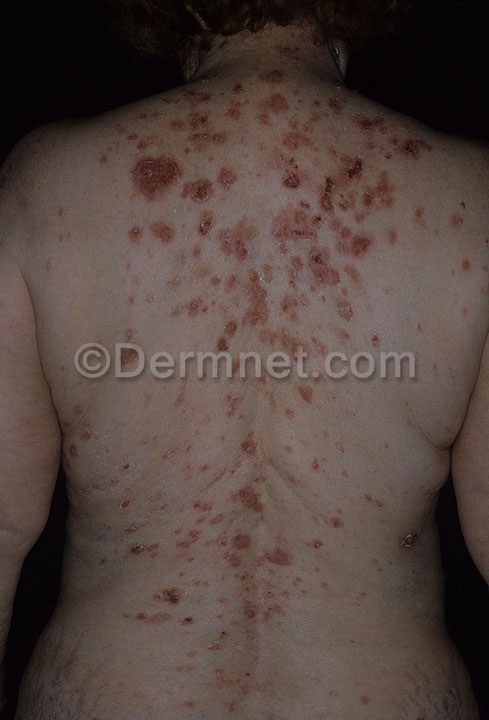
Disease: Bullous Disease Photos